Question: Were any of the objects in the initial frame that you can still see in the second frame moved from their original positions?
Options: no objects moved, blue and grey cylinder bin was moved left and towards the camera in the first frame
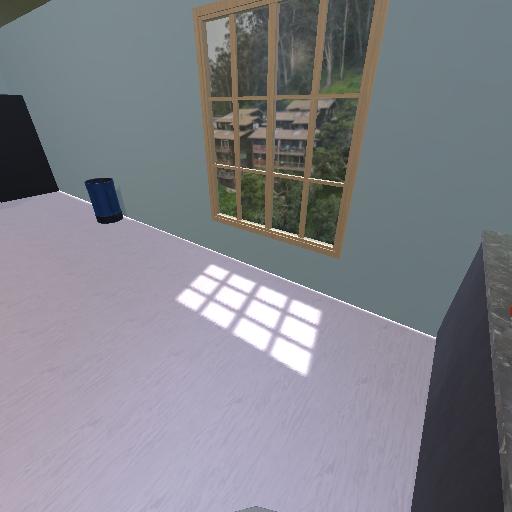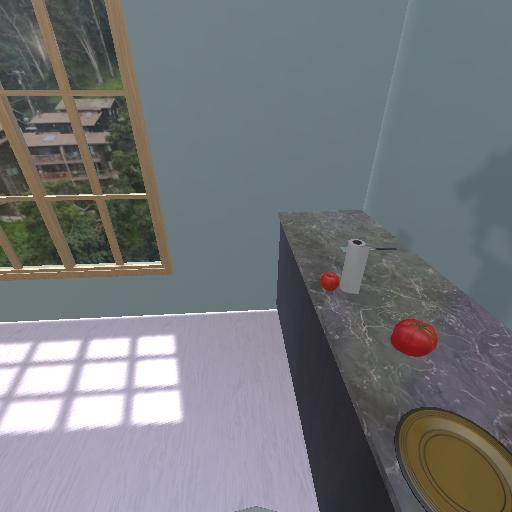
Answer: no objects moved